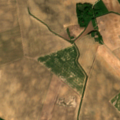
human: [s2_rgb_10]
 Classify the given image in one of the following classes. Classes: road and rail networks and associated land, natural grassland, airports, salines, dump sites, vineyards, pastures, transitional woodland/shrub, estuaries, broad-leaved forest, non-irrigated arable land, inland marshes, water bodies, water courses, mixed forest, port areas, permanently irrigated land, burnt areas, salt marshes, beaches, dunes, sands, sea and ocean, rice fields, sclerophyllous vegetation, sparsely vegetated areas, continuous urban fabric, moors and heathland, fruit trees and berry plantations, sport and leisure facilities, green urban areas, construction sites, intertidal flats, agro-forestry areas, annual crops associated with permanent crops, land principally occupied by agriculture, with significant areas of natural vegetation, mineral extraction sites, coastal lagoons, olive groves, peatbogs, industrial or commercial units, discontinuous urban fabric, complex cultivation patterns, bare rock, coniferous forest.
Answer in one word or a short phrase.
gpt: non-irrigated arable land, broad-leaved forest